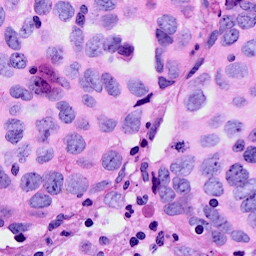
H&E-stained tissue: Breast